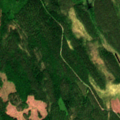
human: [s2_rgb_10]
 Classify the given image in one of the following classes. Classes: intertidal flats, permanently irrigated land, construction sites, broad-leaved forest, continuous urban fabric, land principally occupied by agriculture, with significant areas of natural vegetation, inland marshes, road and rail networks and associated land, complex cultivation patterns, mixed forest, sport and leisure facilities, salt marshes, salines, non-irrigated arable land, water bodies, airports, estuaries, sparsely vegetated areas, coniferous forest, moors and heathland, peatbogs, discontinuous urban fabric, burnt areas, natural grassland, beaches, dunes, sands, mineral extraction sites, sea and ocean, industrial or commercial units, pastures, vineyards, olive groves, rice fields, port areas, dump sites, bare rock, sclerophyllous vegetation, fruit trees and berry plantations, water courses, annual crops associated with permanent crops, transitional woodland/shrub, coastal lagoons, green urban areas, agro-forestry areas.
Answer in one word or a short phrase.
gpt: coniferous forest, mixed forest